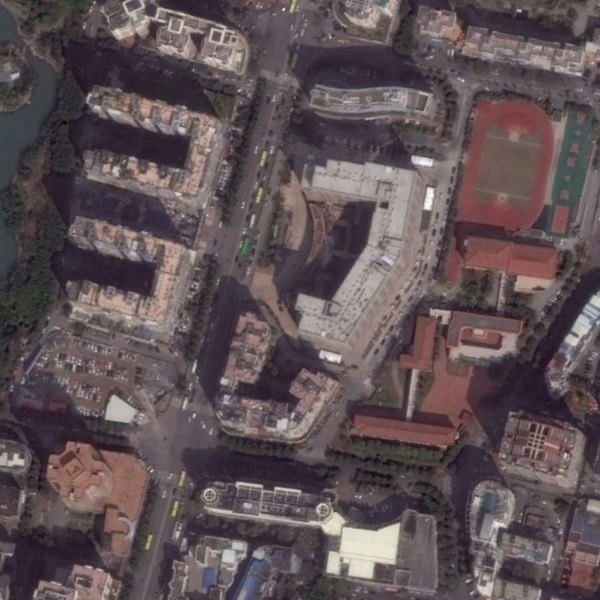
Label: Commercial